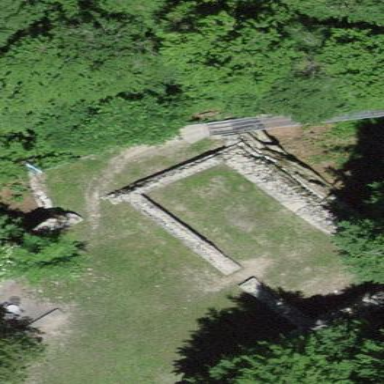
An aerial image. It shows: View of historic ruins.